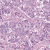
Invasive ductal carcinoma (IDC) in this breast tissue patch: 1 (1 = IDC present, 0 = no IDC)